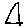
Label: triangle